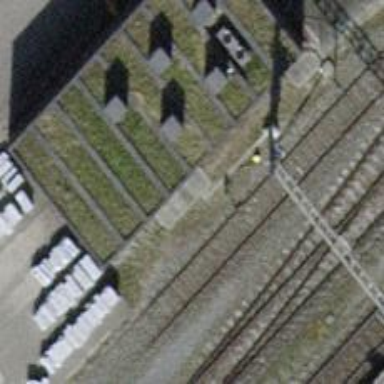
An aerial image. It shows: Railway signal.